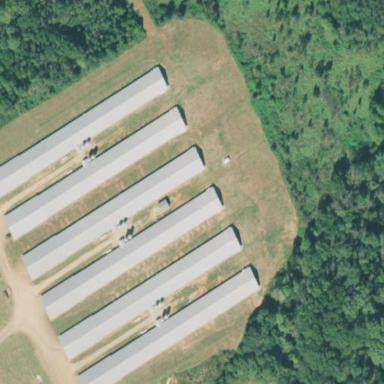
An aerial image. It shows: Poultry house.